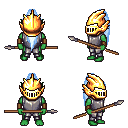
a pixel art fantasy rpg character, male body template, orc, green skin, steel chest armor, metal pants, white cyan extra-long topknot hairstyle, gold helm, leather bracers, spear, four views (front, back, left, right), 2x2 character sprite sheet, small pixel art, hard edges, no anti-aliasing